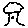
Label: tree